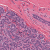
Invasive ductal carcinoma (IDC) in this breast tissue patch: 0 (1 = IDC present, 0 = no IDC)